Question: I don't know why but Chrome dev tools regex test returning a different result everytime its called. I have this as the string to be tested:
'''
SELECT tbl_school.id AS tbl_school_id, school, tbl_students.id AS tbl_students_id, name, hobby, school_id, course_id FROM tbl_school, tbl_students WHERE tbl_school.id = 's' dd
ORDER BY tbl_school.id ASC
'''
The where regex is:
'''
var where_regex = /where/ig
'''
Here's a screenshot of the results, as you can see its changing everytime its called but I didn't change anything in the string. I'll really appreciate an explanation for this

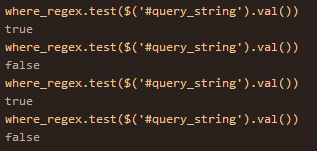
Answer: It's because of '/g' flag AND the fact that the same regex object is used. Quoting the doc (<URL>
> As with 'exec' (or in combination with it), 'test' called multiple times
on the same global regular expression instance will advance past the
previous match.
Consider this:
'''
var r = /w/g;
console.log( r.test('Awa') ); // true
console.log( r.test('Awa') ); // false
console.log( r.test('Awa') ); // true
console.log( r.test('Awa') ); // false
console.log( /w/ig.test('Awa') ); // true
console.log( /w/ig.test('Awa') ); // true
console.log( /w/ig.test('Awa') ); // true
console.log( /w/ig.test('Awa') ); // true
'''
In the first group of statements (using the same regex object stored in 'r' variable) the second match starts from the place where the first one has finished (i.e., 'w'). Note that using '//g.test' after it has failed will reset it - so the match will start from the beginning of that line.
But in the second group of statements each time a new regex object is created, and each of these (obviously) stores the position of the last match separately. Hence, it's four 'true' there.
The bottom line is that it's quite... weird to use '/g' with 'test' method - unless you want the pattern to walk over the string, of course. Remember, 'test' returns 'true' or 'false' (and doesn't capture anything), so in normal cases enabling the regex global mode is redundant, to say the least.